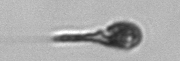
Label: Euglena